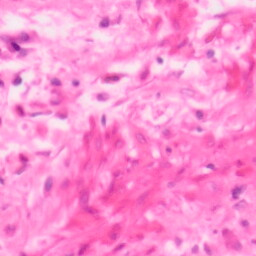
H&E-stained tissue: Colon